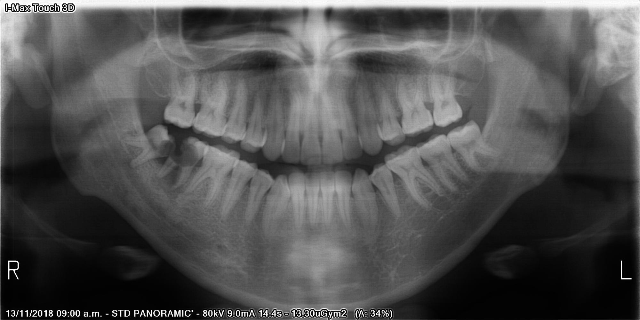
adult